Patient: sex M, age 17
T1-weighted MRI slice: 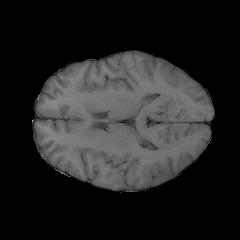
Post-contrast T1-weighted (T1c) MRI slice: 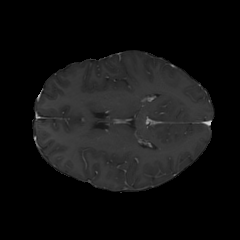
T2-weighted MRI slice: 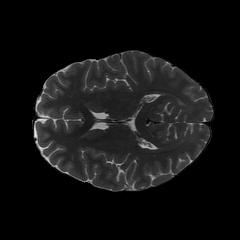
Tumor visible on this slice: no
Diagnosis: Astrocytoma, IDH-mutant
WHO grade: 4